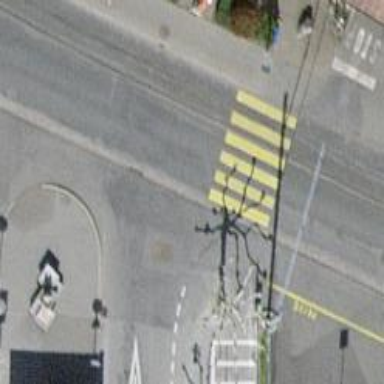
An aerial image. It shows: Zebra crossing on the road.